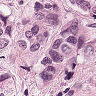
Metastatic tissue present: yes